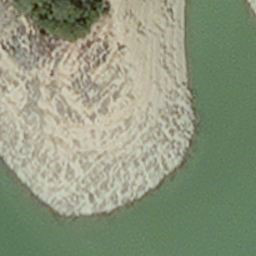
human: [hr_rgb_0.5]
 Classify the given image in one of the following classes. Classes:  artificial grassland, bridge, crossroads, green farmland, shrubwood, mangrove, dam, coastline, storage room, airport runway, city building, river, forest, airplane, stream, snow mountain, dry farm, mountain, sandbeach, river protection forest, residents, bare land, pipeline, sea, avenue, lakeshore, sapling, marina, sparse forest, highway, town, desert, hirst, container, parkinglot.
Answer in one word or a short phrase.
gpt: hirst